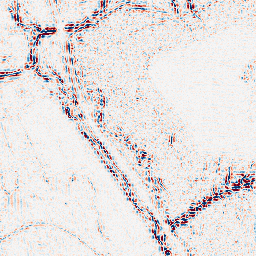
Category: wavelet
Decomposition family: wavelet_biorthogonal
Decomposition parameters: wavelet: bior4.4
level: 2
Upsampling method: bicubic_16x
Upsampling parameters: scale: 16
Upsampling scale: 16